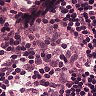
Metastatic tissue present: no